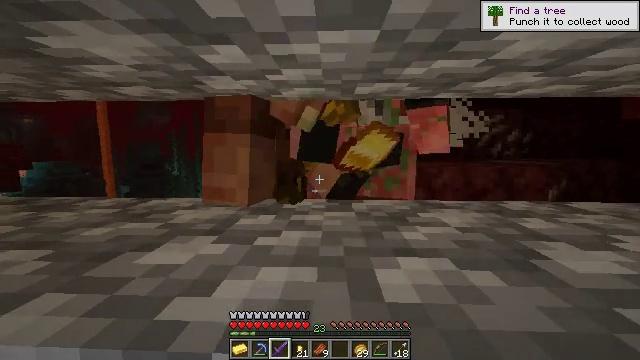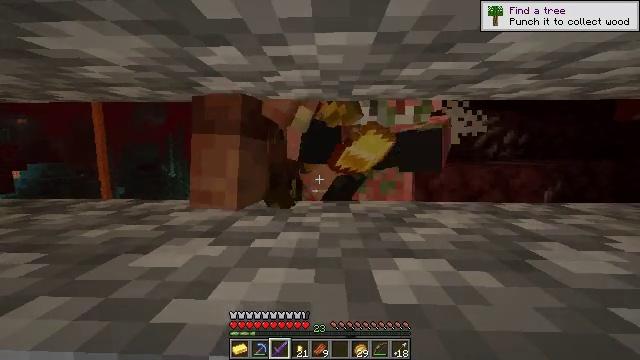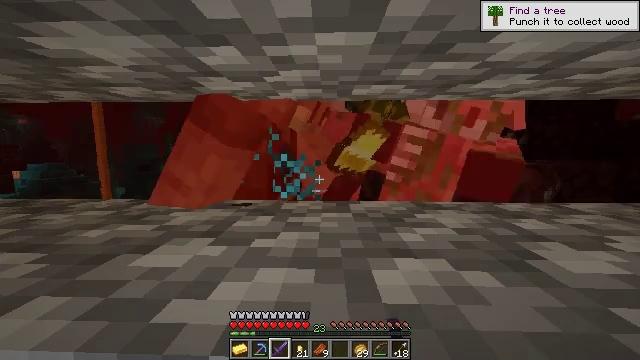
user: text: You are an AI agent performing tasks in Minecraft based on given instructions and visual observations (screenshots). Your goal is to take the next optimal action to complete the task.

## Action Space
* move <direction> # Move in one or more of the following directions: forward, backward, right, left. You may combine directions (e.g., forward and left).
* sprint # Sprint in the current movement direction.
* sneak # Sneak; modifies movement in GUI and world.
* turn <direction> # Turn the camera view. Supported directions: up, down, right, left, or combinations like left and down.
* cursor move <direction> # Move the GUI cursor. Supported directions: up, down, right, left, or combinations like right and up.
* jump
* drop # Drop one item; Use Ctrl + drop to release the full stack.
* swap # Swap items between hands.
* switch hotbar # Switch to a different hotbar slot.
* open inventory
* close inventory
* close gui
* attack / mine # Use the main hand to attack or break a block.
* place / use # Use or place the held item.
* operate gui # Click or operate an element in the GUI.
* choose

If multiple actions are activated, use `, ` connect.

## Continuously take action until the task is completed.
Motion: motion action
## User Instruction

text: Face a hostile mob.
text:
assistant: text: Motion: no_op
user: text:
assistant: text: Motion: no_op
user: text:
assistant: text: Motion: no_op